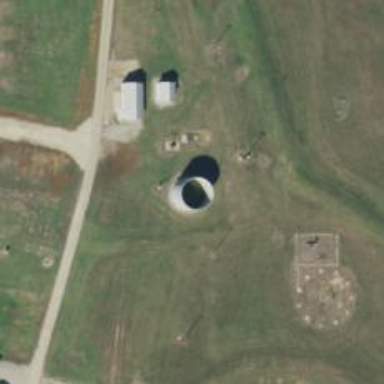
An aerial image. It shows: Storage tank with man-made structure.